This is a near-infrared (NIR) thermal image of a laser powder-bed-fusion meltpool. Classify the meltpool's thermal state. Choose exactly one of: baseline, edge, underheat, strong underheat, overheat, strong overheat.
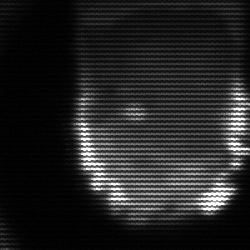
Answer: baseline